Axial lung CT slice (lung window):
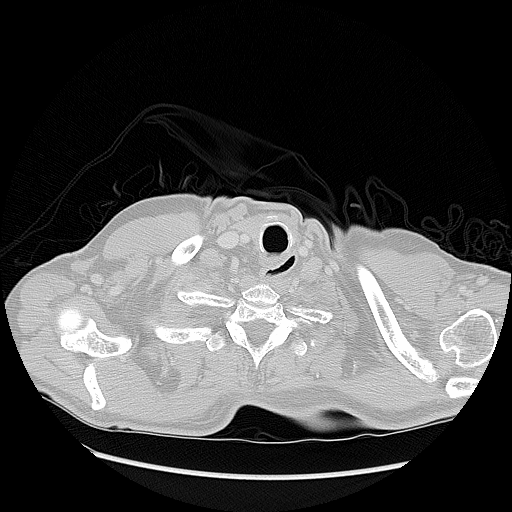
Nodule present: no